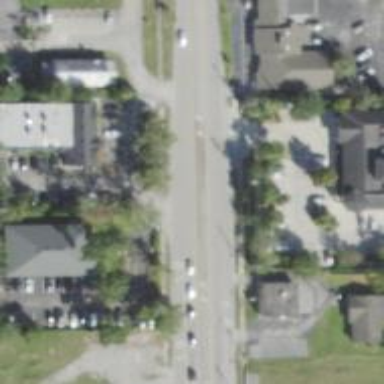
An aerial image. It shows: Marked road crossing.